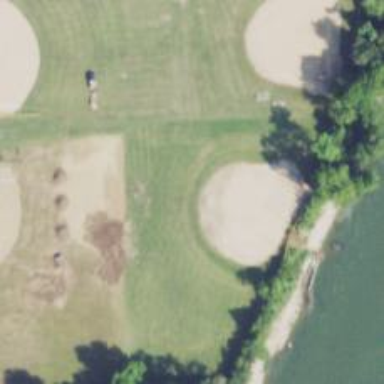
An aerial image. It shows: Baseball pitch for leisure land activities.